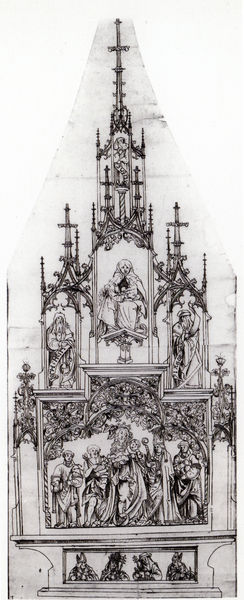
Titel: Aufriß des Hochaltars aus dem Breisacher Münster St. Stephanus
Künstler: Meister H.L.  Umkreis
Standort: Ulm
Institution: Stadtarchiv
Schlagwörter: gott, gruppe, weiß, menschen, grau, holz, laterne, schwarz, skizze, szene, zeichnung, hochformat, ornament, bart, architektur, falten, johannes, rahmen, sockel, kirche, gewänder, kind, mutter, blatt, gotik, ranken, skulptur, relief, schrift, papier, bogen, giebel, grafik, graphik, figuren, bischof, symmetrie, stufe, stufen, faltenwurf, plastik, bögen, nische, tusche, kirch, kreuz, türmchen, druck, schwarz weiß, stich, seite, bleistift, entwurf, altar, hochaltar, schnitzerei, skulpturen, kreuze, gotisch, christus, jesus, priester, mitra, etagen, könige, heilige, jünger, heilig, maria, kupferstich, madonna, schief, petrus, schrein, sakral, geschnitzt, altarbild, josef, masswerk, aufsatz, riss, aufbau, aufriss, fialen, skitze, wimperg, fiale, gesprenge, altaraufsatz, predella, retabel, blattranken, apostel, gespränge, kirchenväter, marienaltar, wandelaltar, hauptaltar, jesu geburt, anna selbdritt, ausriß, geöffneter zustand, grspränge, laubranken, marienzyklus, ornamentschmuck, n, kirchenaltar